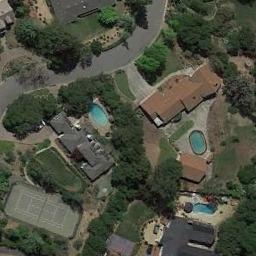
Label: tennis_court